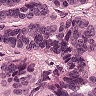
Metastatic tissue present: yes